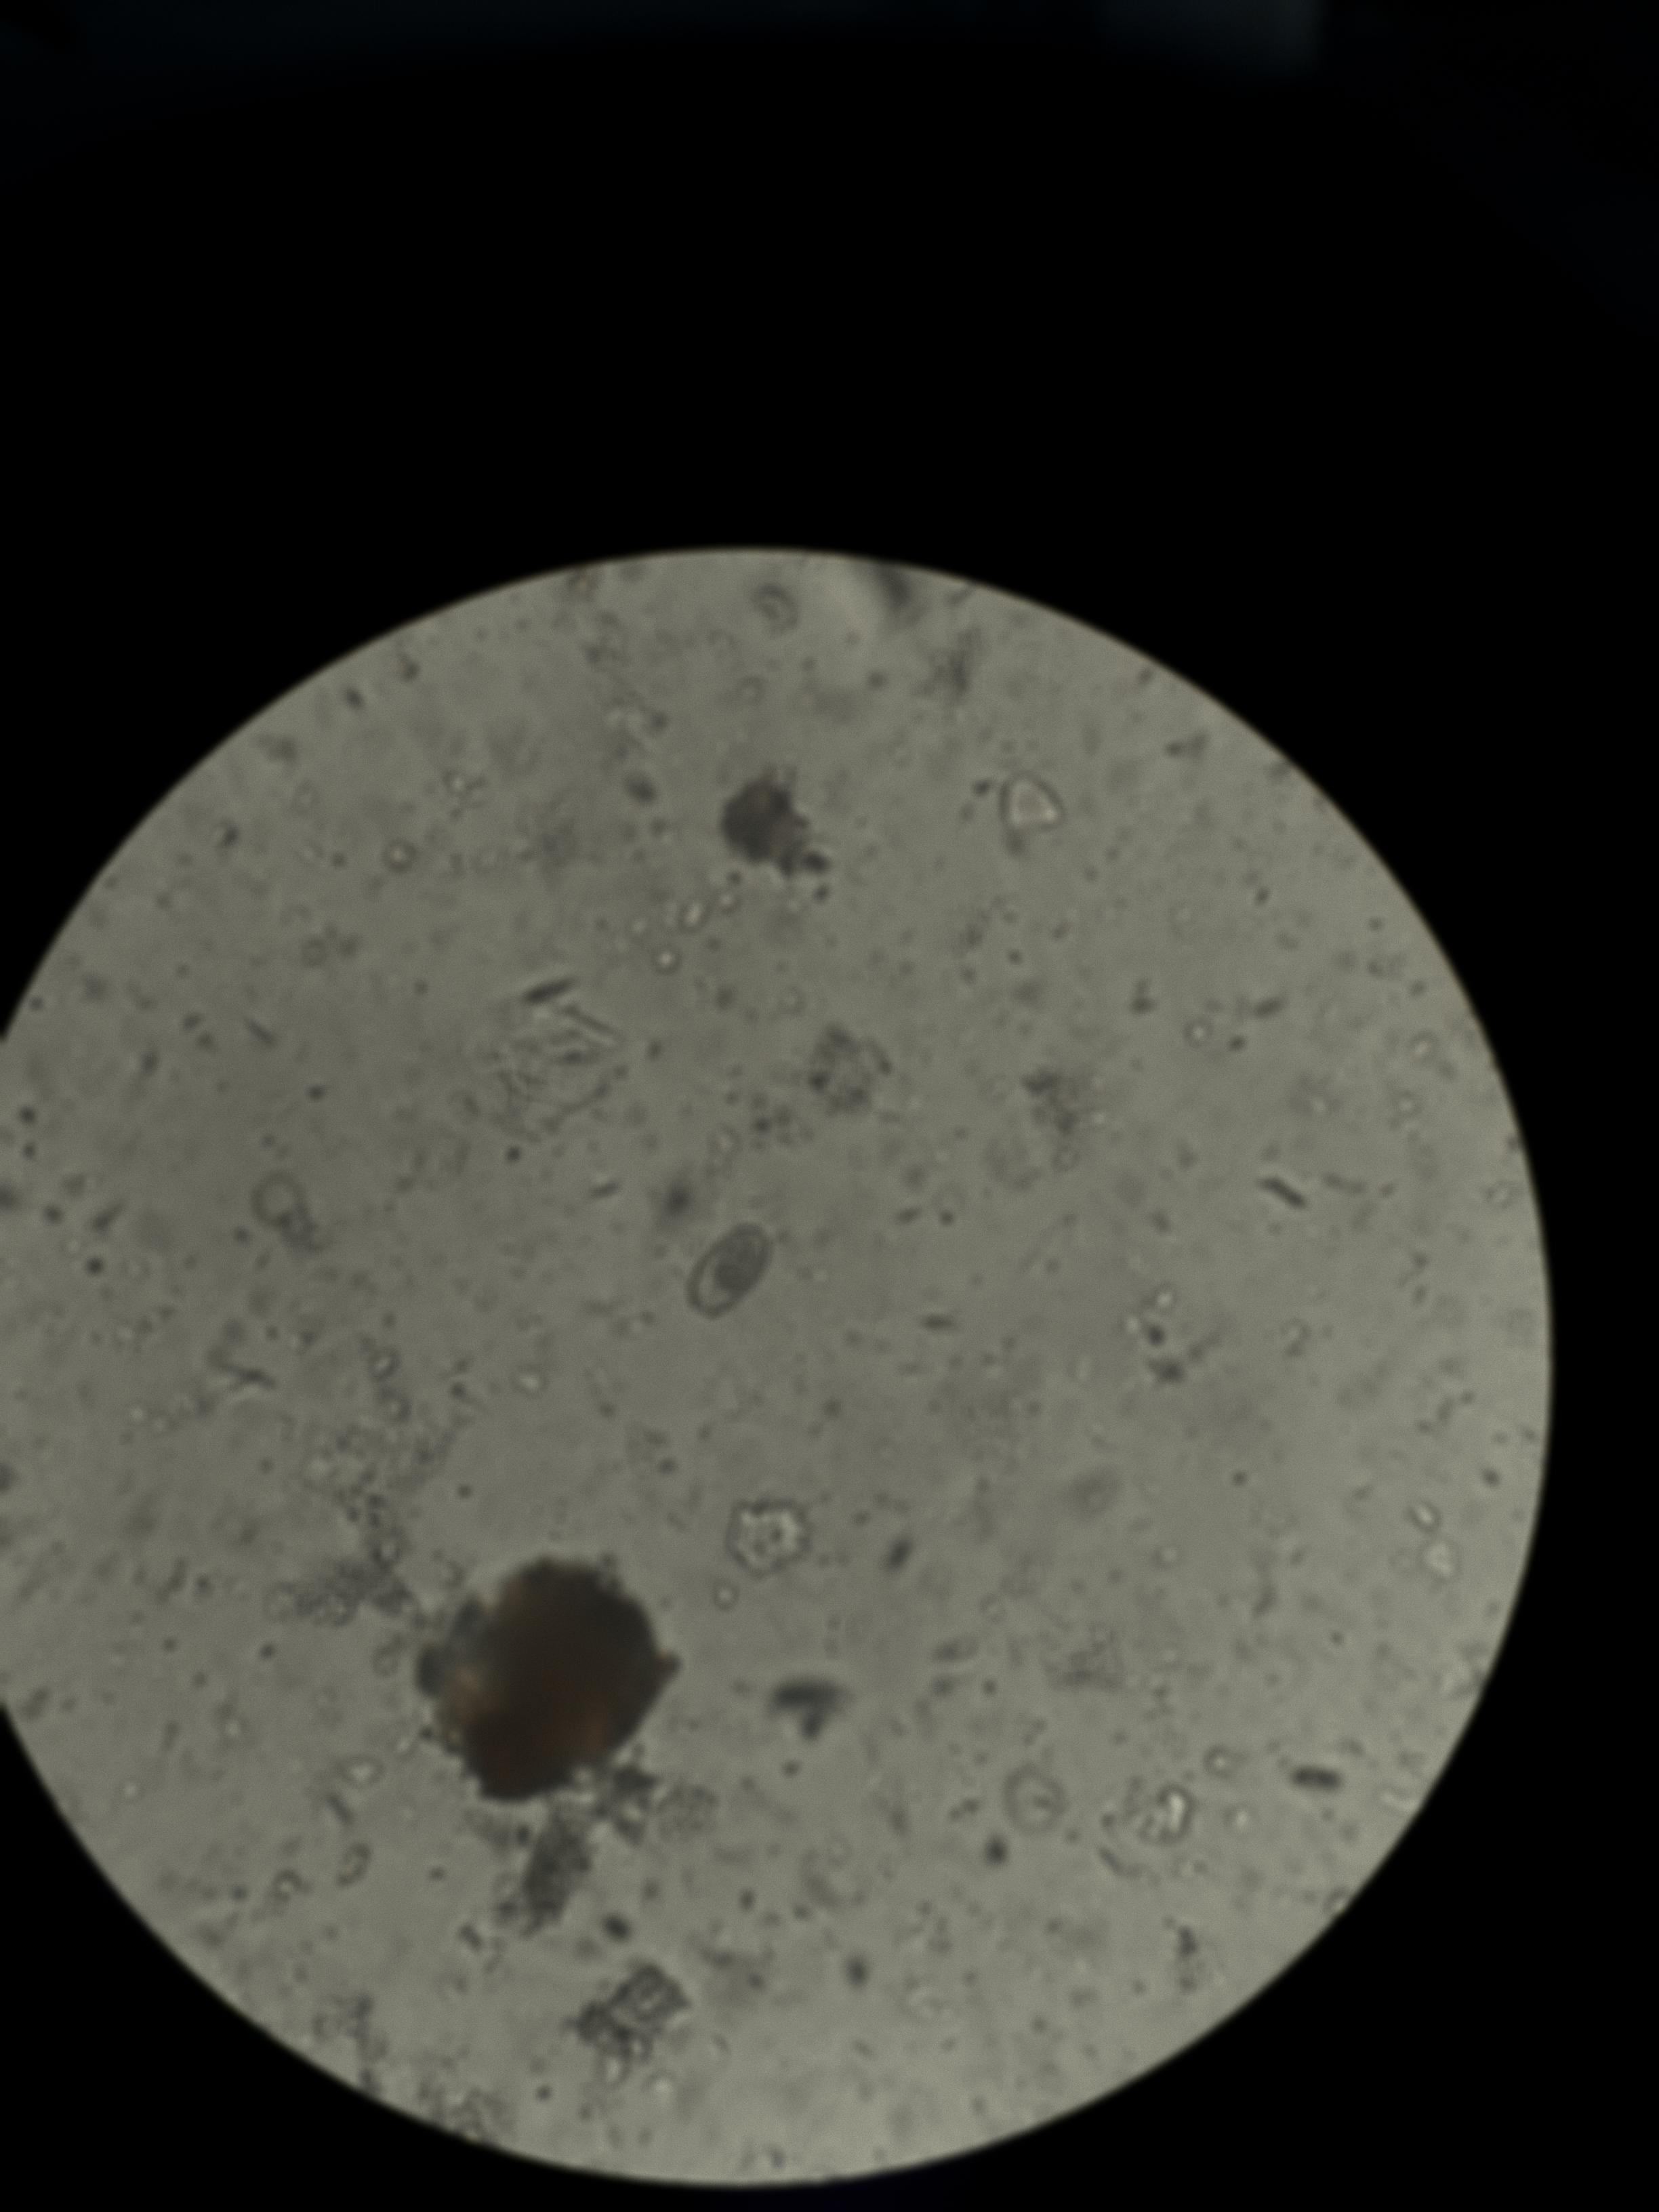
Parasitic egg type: Capillaria philippinensis